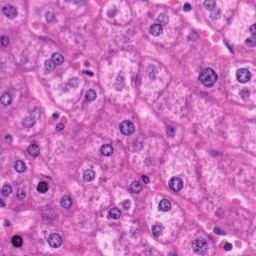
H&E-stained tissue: Liver